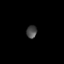
Tissue: skin
Cell type: Epithelial cells
Senescence score: 0.2103
Nuclear area (px): 131
Mean DAPI intensity: 71.427